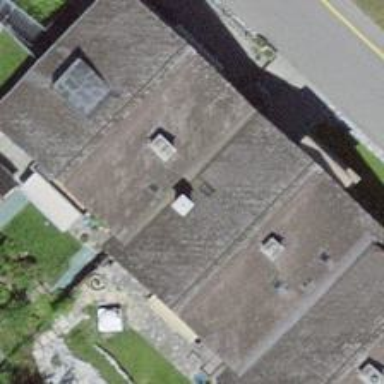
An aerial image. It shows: Terrace building.